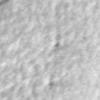
Label: no_change